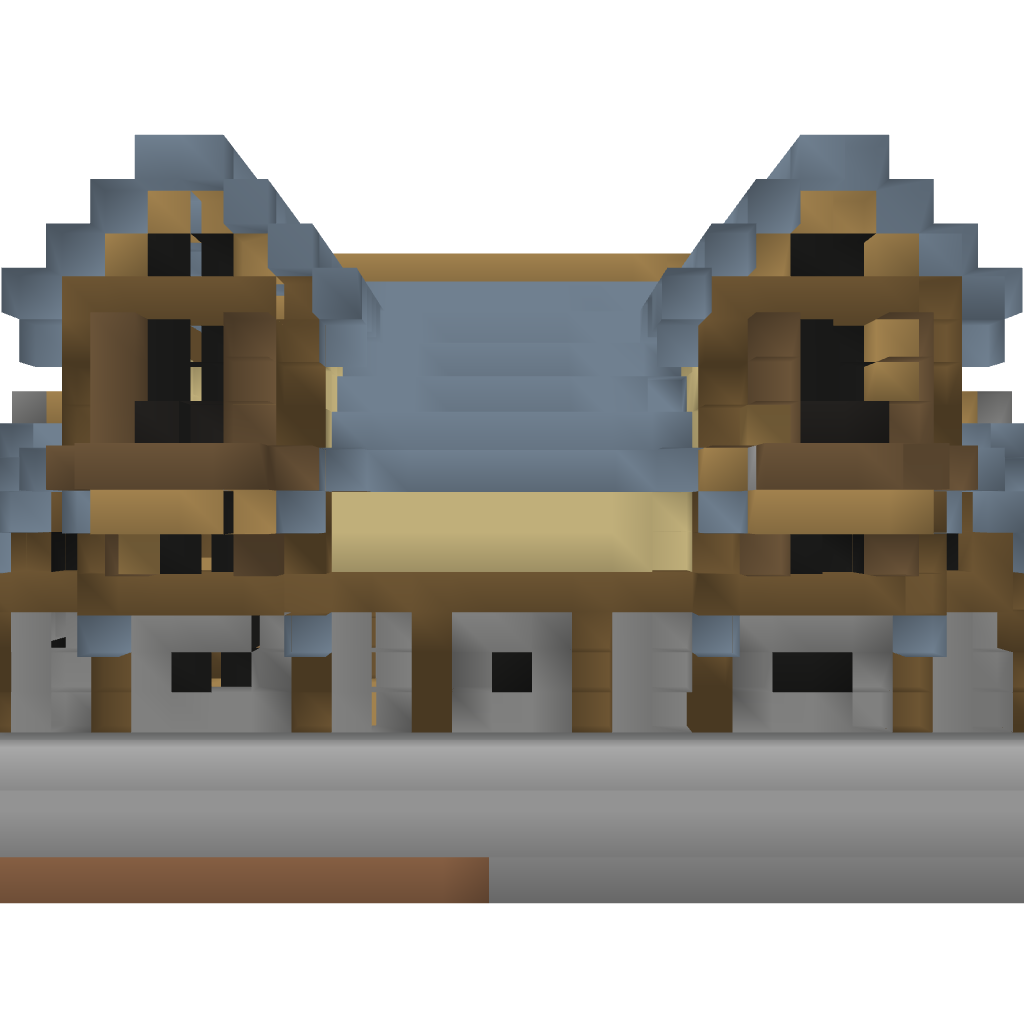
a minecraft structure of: Medieval Tavern Inn